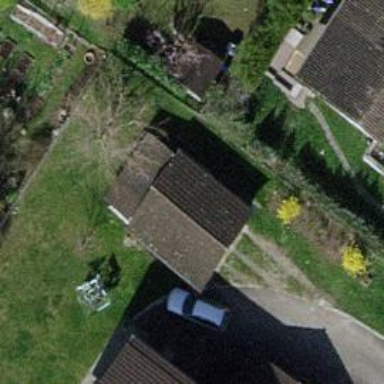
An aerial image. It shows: Garage.